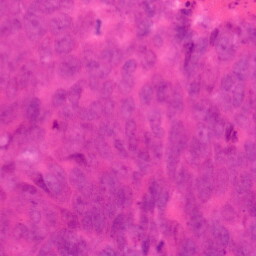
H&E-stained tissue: Colon